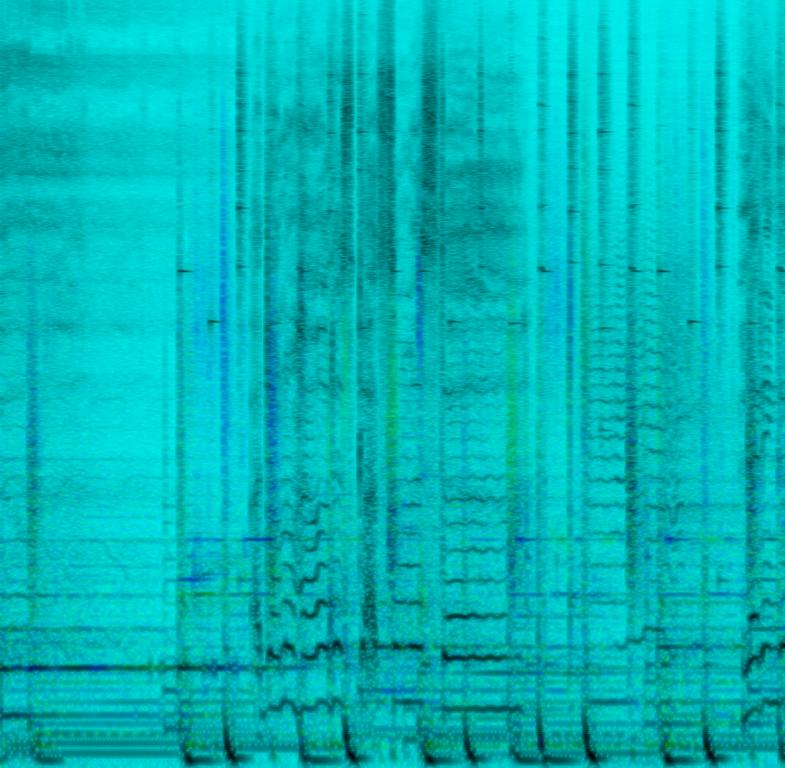
A digital drum is playing a groove with different little elements panned to the left and right side of the speakers. Little sprinkles of plucked digital synth sounds are playing melodies along with a keyboard playing soft chords. The female voice is singing being backed by a voice full of effects. Then padsounds come in serving as strings playing a slow chord progression. This song may be playing at the mall.